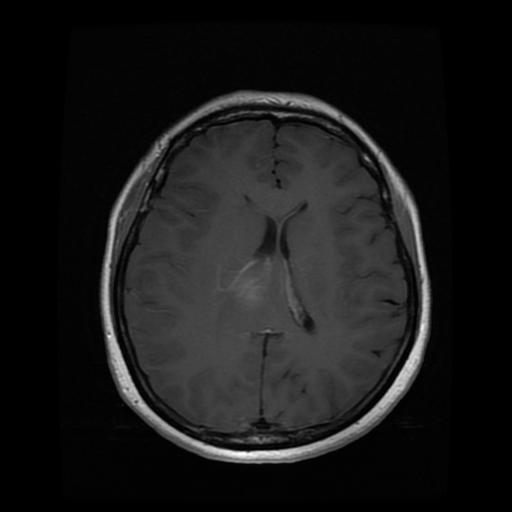
Label: meningioma